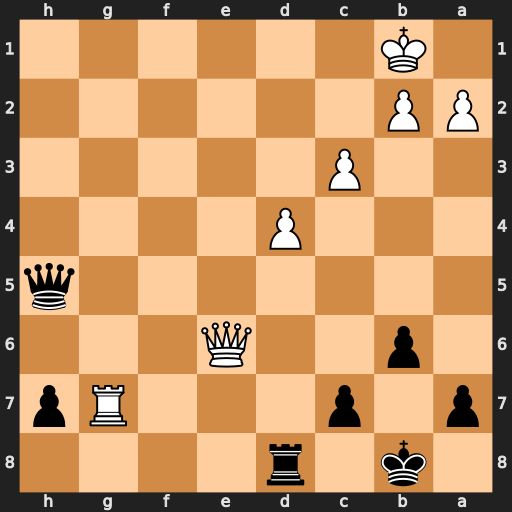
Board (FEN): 1k1r4/p1p3Rp/1p2Q3/7q/3P4/2P5/PP6/1K6
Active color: b
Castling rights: -
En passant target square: -
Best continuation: Qd1#